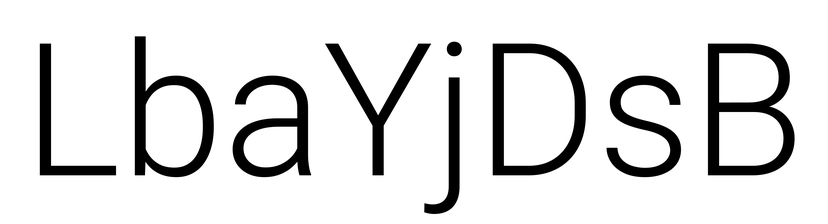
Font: Roboto_Light